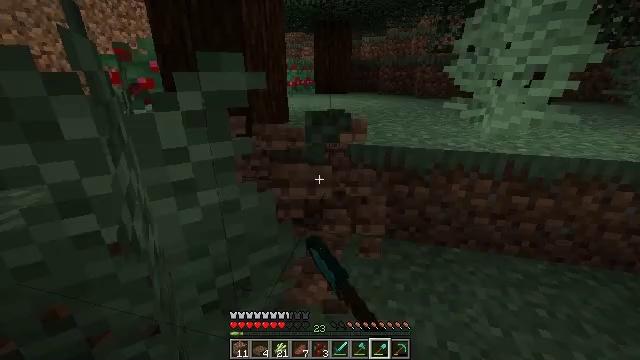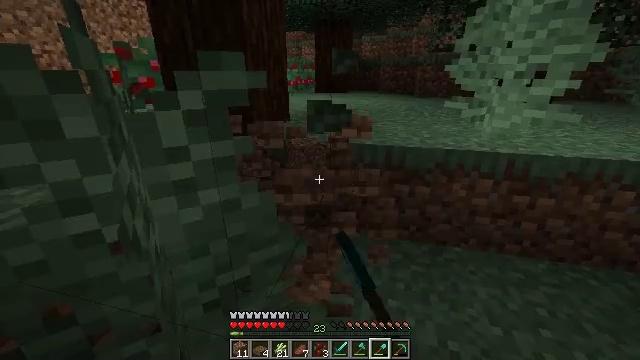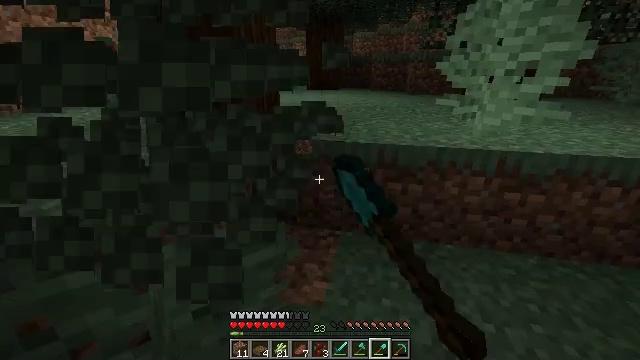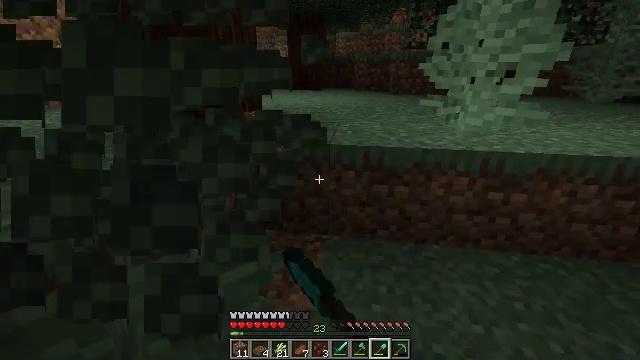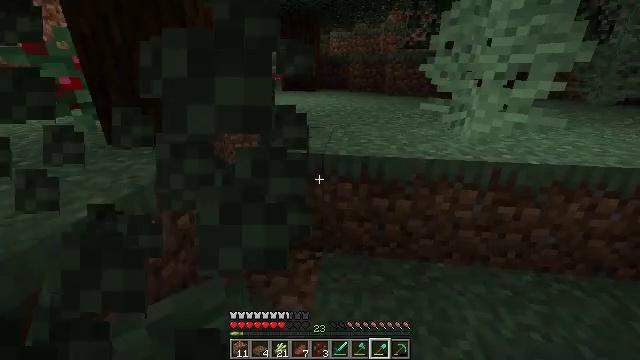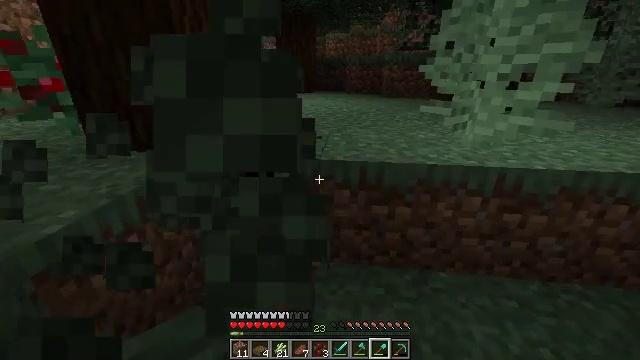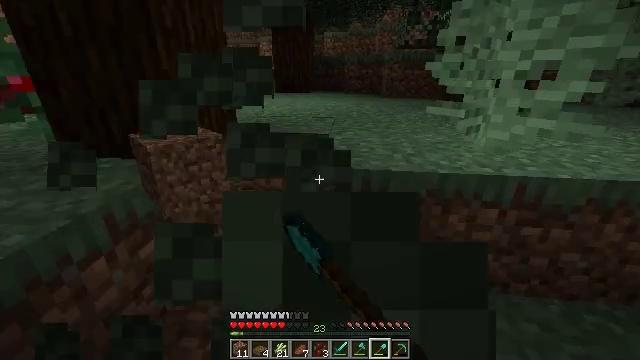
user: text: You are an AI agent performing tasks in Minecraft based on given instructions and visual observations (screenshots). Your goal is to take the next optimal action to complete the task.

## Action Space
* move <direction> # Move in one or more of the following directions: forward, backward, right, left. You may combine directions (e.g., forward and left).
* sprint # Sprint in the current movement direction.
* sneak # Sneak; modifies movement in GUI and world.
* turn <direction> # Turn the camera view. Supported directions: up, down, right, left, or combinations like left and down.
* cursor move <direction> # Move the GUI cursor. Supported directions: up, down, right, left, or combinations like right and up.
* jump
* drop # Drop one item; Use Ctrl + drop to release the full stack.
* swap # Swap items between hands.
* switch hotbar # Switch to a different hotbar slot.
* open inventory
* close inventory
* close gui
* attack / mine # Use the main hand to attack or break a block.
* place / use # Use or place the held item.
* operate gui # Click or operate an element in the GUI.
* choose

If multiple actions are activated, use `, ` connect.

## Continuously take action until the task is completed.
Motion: motion action
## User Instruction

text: Attack the large fern to gather it.
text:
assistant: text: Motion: attack / mine
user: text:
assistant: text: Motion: move forward, turn right, attack / mine
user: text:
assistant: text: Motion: move forward, turn right, attack / mine
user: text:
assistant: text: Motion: move forward, turn right, attack / mine
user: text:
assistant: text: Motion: move forward, attack / mine
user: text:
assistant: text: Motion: attack / mine
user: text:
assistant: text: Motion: attack / mine